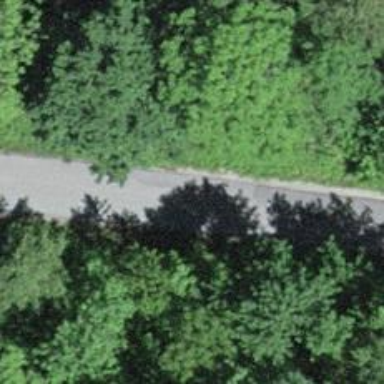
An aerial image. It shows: Unclassified road with paved surface.